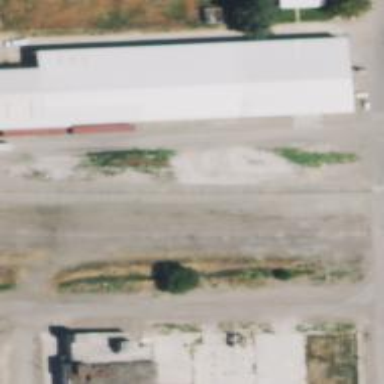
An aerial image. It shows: Railway siding with rails.